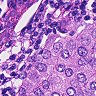
Metastatic tissue present: yes